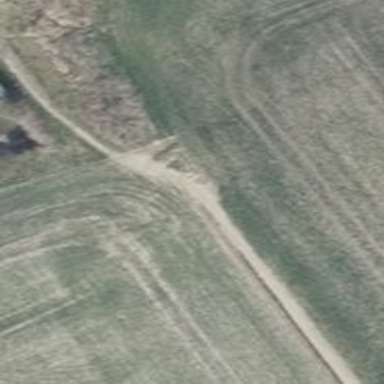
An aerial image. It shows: Path on the ground.